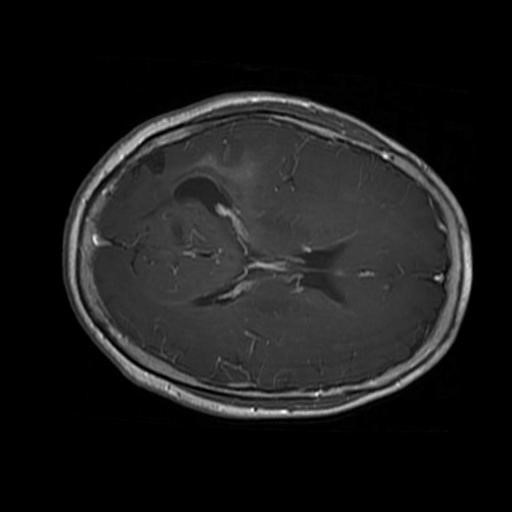
Label: brain_glioma